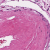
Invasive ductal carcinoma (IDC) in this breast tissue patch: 0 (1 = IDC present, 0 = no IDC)